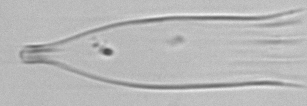
Label: Favella